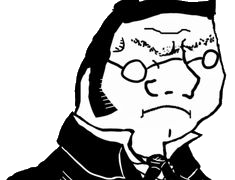
Label: 5_Grug